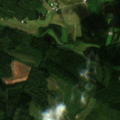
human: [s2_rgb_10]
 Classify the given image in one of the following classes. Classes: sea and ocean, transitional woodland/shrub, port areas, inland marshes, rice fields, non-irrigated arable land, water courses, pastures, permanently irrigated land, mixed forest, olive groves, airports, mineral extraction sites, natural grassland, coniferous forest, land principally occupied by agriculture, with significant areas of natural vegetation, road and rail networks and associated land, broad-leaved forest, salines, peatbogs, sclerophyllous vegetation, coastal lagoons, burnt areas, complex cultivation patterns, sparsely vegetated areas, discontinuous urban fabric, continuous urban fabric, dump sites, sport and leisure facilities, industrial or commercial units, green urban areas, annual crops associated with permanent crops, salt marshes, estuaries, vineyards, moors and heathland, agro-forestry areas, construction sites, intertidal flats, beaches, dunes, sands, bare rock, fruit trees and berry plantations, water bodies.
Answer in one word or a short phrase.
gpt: non-irrigated arable land, mixed forest